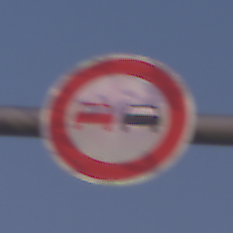
Verkehrszeichen: Ueberholverbot
Umgebung: Outdoor, Nature
Tageszeit: SunriseSunset
Wetter: Clear
Licht: Natural
Jahreszeit: NotSpecified
Kontrast: LowContrast